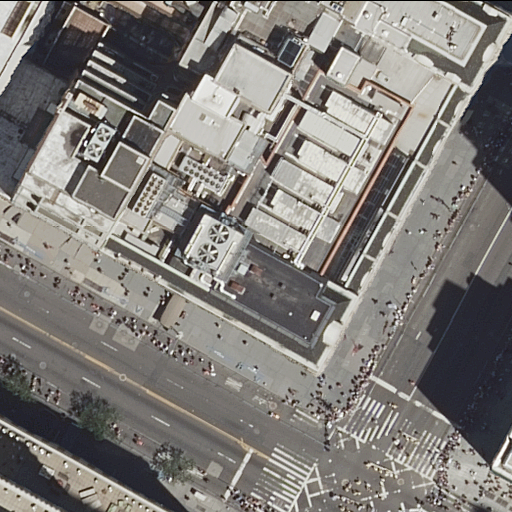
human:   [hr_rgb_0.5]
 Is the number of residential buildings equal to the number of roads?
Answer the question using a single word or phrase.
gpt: no

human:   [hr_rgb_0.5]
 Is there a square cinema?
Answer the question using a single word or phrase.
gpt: no

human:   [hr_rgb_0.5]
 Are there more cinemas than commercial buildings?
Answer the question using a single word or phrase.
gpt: no

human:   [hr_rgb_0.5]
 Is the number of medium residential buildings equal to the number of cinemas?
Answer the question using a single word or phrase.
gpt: no

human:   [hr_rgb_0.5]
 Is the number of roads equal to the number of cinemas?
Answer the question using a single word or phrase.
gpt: no

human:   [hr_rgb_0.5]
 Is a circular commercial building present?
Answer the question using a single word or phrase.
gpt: no

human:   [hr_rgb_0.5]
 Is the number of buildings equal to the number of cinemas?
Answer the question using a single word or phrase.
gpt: no

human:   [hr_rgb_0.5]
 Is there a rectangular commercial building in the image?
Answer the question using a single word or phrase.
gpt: yes

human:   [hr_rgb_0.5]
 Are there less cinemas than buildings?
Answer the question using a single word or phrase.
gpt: yes

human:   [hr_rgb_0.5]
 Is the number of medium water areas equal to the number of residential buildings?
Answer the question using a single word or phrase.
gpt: no

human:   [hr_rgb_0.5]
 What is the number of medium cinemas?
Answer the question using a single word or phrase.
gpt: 1

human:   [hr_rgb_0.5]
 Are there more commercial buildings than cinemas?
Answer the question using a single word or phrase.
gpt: no

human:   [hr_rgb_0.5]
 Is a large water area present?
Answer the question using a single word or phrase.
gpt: no

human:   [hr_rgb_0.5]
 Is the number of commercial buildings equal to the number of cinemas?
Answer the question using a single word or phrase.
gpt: yes

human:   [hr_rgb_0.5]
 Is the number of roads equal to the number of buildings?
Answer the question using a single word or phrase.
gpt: no

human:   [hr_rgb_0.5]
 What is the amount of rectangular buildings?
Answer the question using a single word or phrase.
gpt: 5

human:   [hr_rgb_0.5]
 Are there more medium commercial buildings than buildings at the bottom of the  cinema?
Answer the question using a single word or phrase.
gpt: no

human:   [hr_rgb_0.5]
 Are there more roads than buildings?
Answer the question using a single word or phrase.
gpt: no

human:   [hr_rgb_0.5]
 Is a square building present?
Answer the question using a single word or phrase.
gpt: no

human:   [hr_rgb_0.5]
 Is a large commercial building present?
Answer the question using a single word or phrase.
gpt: yes

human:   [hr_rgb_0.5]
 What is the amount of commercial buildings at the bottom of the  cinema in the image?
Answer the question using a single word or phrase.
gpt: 0

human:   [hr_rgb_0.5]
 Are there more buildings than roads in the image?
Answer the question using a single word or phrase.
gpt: yes

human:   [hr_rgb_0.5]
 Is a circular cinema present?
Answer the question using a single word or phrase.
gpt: no

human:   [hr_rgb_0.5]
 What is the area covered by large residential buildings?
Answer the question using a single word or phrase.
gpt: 6182m2

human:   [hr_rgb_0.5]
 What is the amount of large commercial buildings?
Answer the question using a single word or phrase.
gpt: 1

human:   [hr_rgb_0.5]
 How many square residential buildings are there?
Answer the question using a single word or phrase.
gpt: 0

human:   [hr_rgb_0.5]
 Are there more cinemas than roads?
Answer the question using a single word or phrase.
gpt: no

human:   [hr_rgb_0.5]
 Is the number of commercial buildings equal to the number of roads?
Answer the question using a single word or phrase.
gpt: no

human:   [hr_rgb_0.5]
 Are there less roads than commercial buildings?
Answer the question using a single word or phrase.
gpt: no

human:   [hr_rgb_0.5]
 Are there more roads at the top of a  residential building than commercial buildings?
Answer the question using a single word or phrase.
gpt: yes

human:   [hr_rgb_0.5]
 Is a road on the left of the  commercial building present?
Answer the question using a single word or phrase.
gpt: no

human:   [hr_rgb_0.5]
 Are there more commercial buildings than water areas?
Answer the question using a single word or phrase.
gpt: yes

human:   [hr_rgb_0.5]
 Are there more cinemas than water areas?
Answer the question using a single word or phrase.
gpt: yes

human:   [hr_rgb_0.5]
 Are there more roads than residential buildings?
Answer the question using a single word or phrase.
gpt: no

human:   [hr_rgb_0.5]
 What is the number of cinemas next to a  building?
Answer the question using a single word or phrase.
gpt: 1

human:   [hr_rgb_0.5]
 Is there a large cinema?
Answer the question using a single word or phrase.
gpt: no